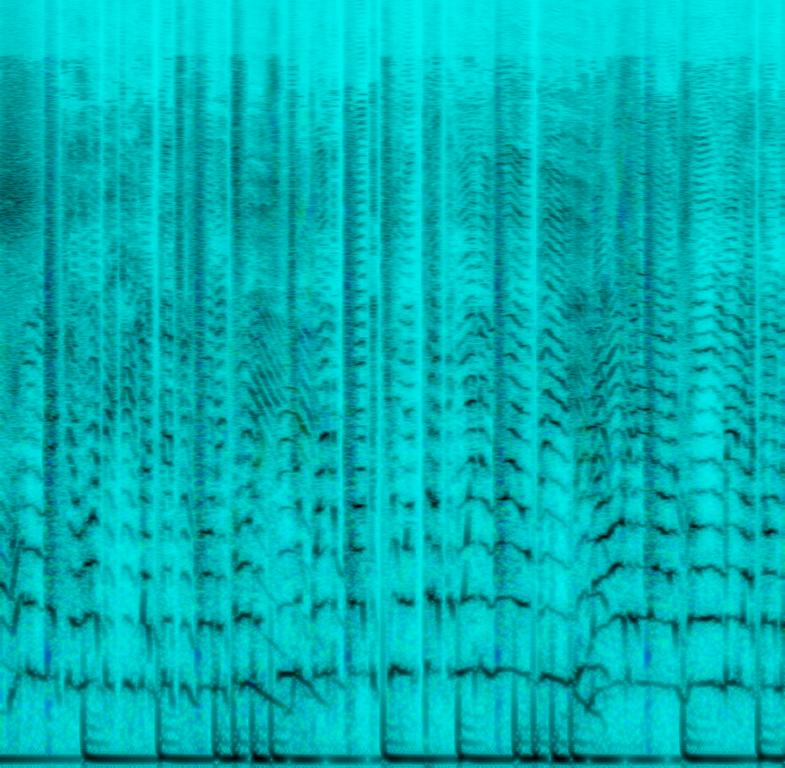
This is a hip-hop music piece. There is a female vocalist singing in a rap-like manner. There is a strong bass in the background. For the rhythm, there is a simple electronic drum beat with heavy use of claps. The keyboard is playing occasional tunes. The atmosphere is groovy. This piece could be playing in the background at a nightclub or at a dance club.